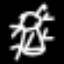
Label: angel